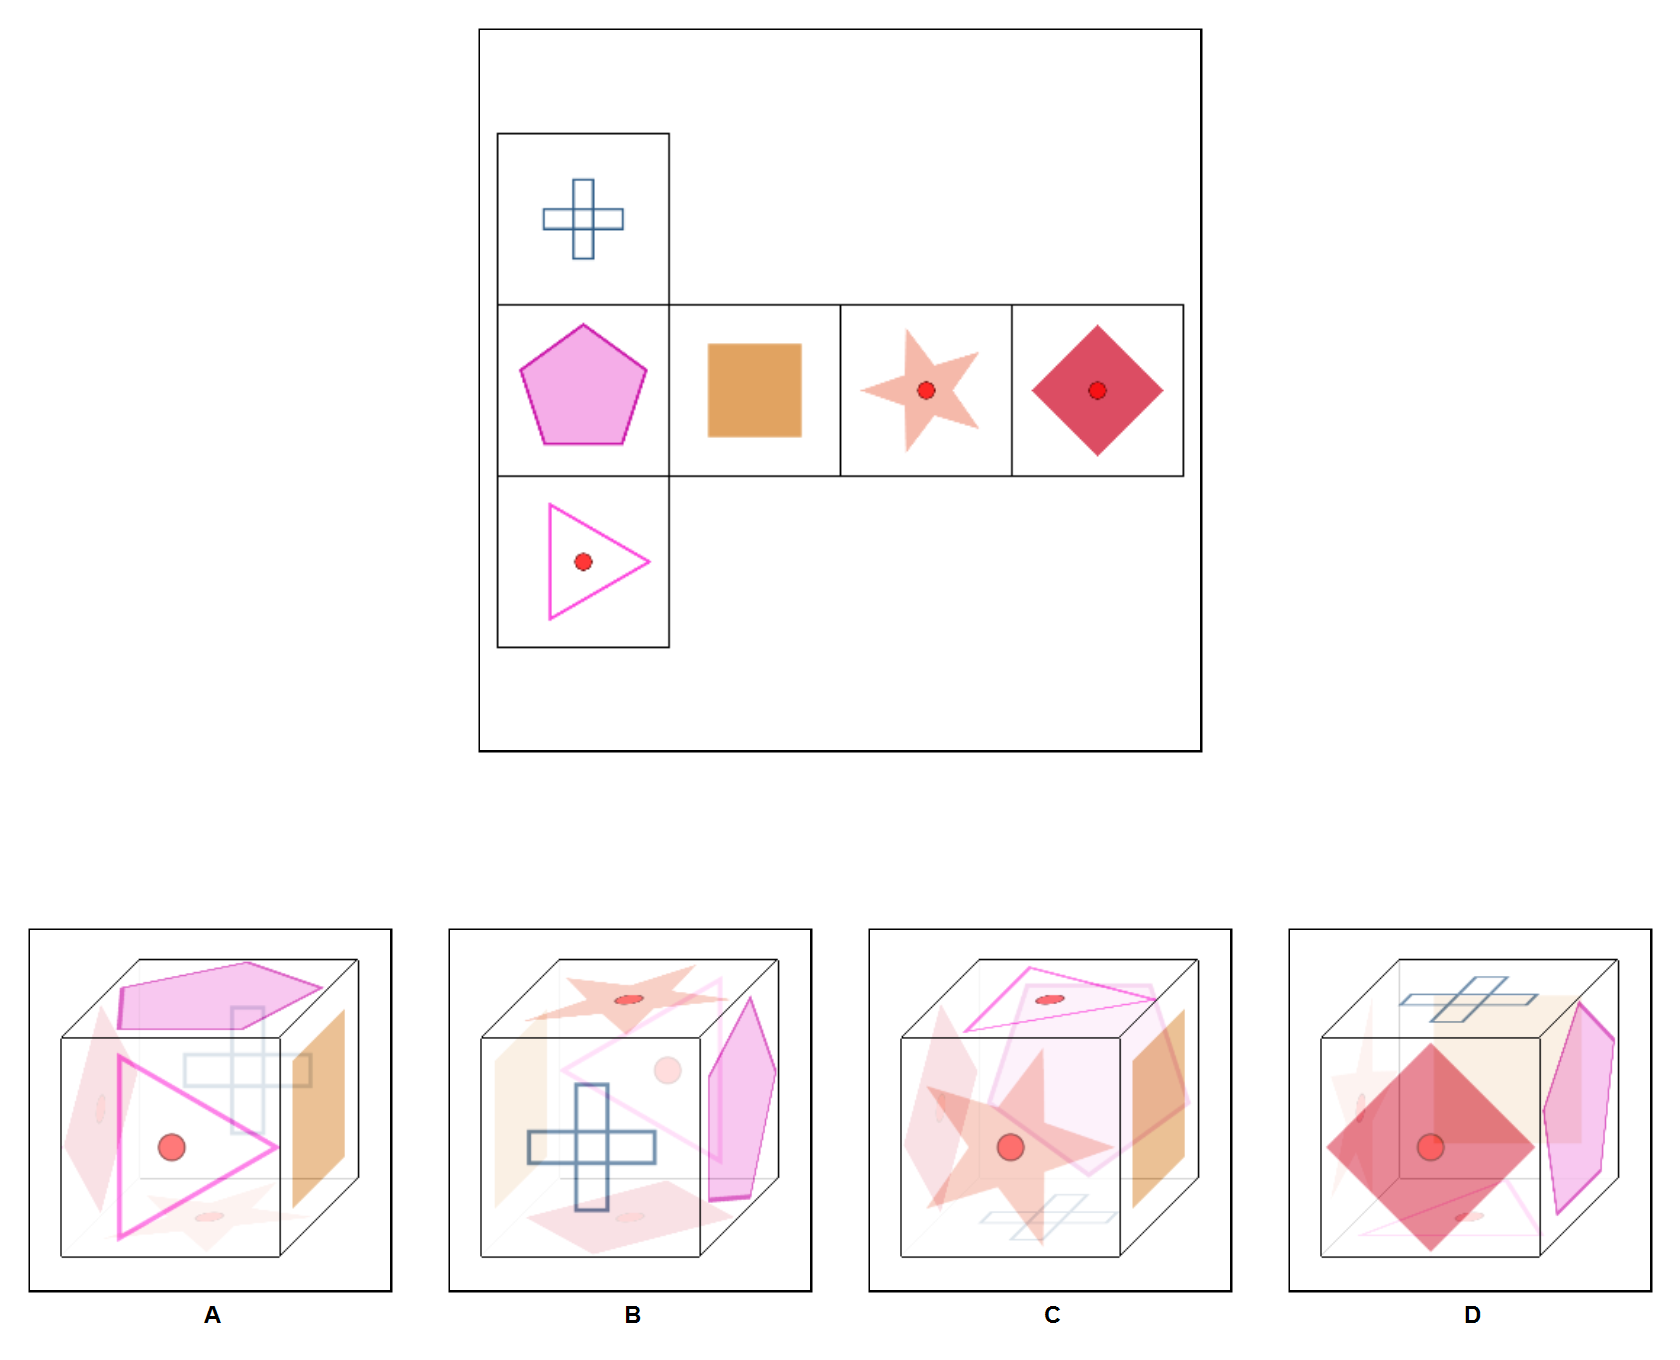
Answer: B